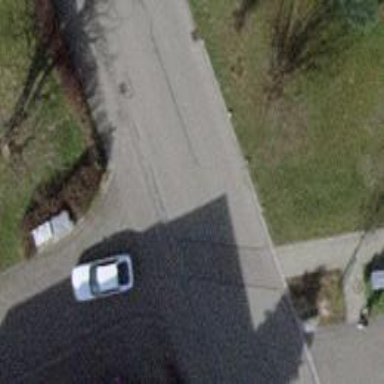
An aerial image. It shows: Smooth asphalt road in residential area.